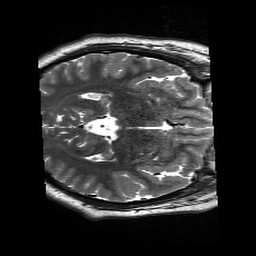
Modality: T2w
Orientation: axial
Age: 20
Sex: male